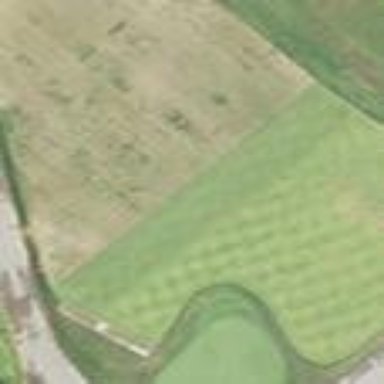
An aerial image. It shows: Golf green pitch on grass land. It is designated for the sport of golf.